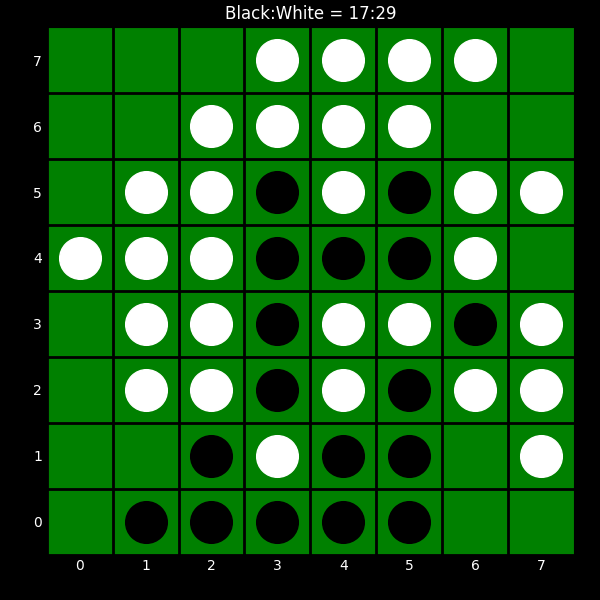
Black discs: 17
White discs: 29